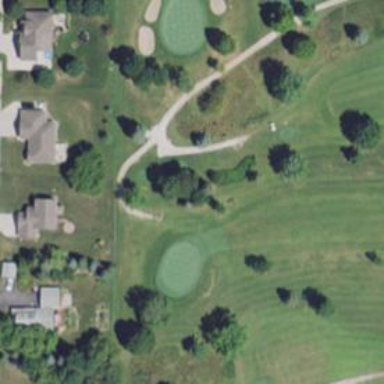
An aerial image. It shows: Service road used as golf cart path.